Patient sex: F
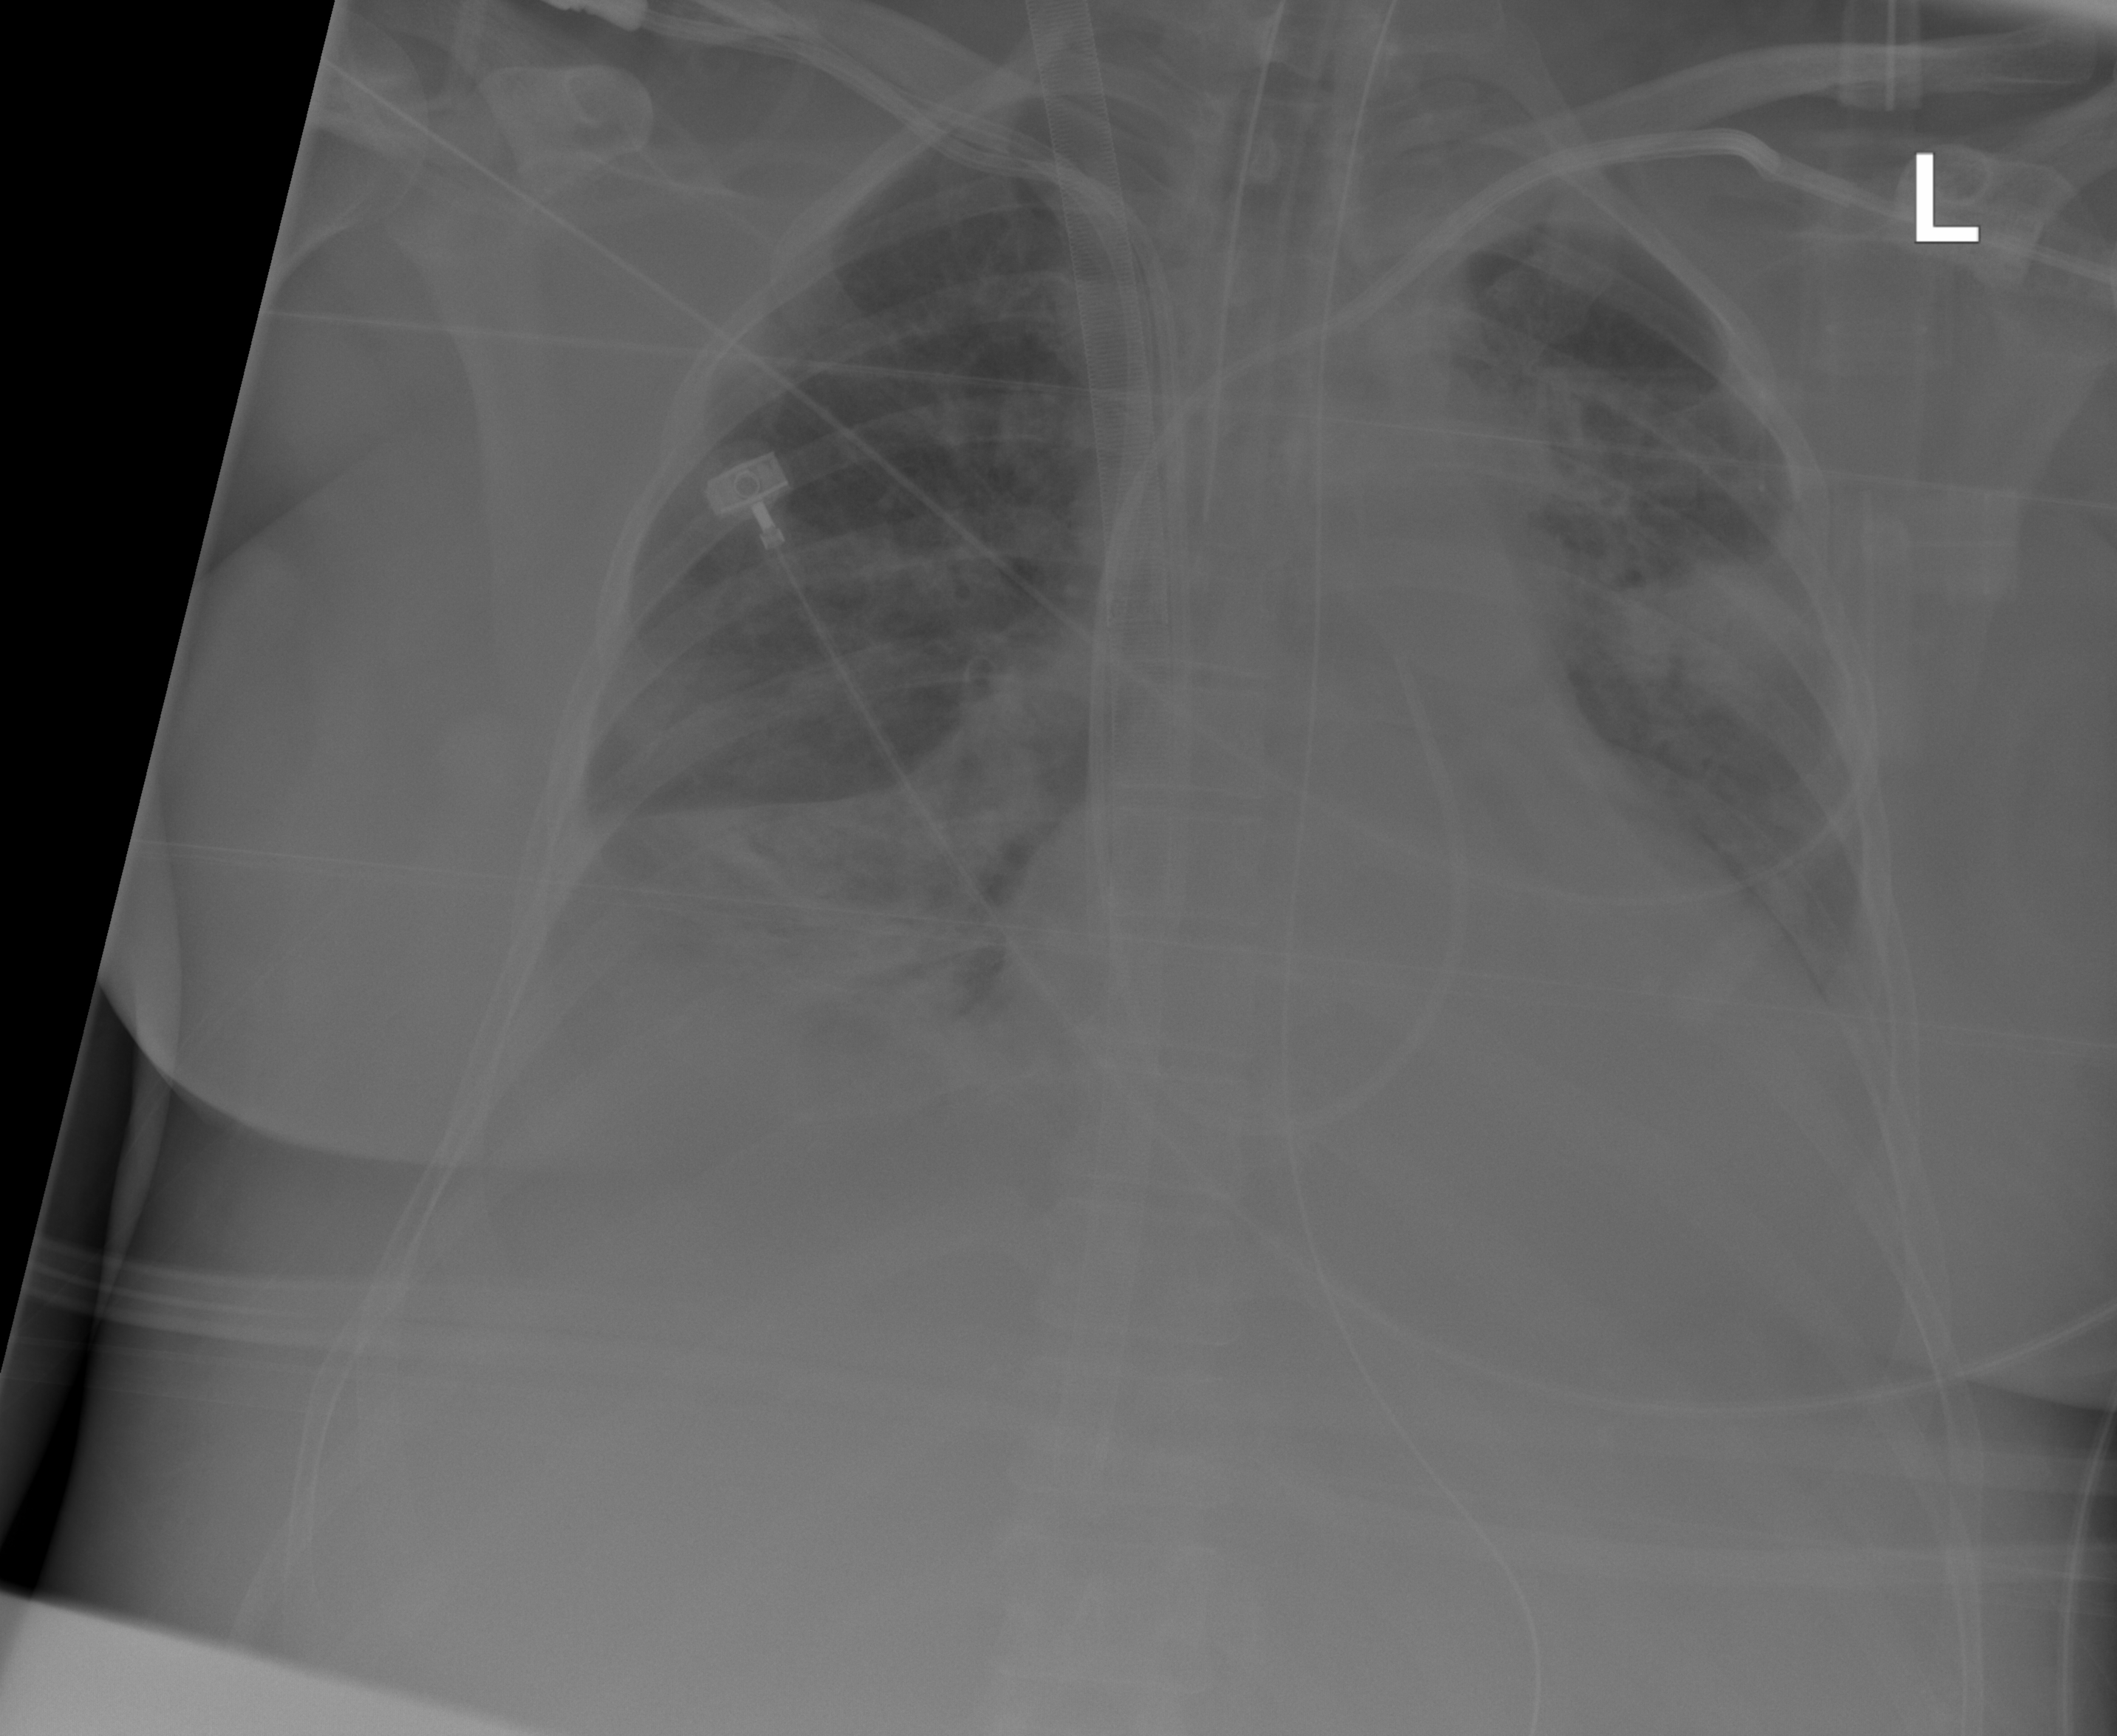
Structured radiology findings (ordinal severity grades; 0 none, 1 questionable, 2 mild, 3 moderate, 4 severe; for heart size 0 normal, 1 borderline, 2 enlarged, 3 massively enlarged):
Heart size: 2
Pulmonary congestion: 0
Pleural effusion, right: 3
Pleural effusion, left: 2
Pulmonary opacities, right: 3
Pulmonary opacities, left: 3
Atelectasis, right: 3
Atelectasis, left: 2